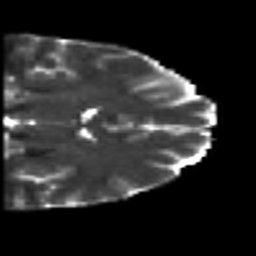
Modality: T2w
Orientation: coronal
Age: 20
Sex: female
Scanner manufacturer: siemens
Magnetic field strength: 3 T
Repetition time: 7 s
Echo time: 0.0926 s